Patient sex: F
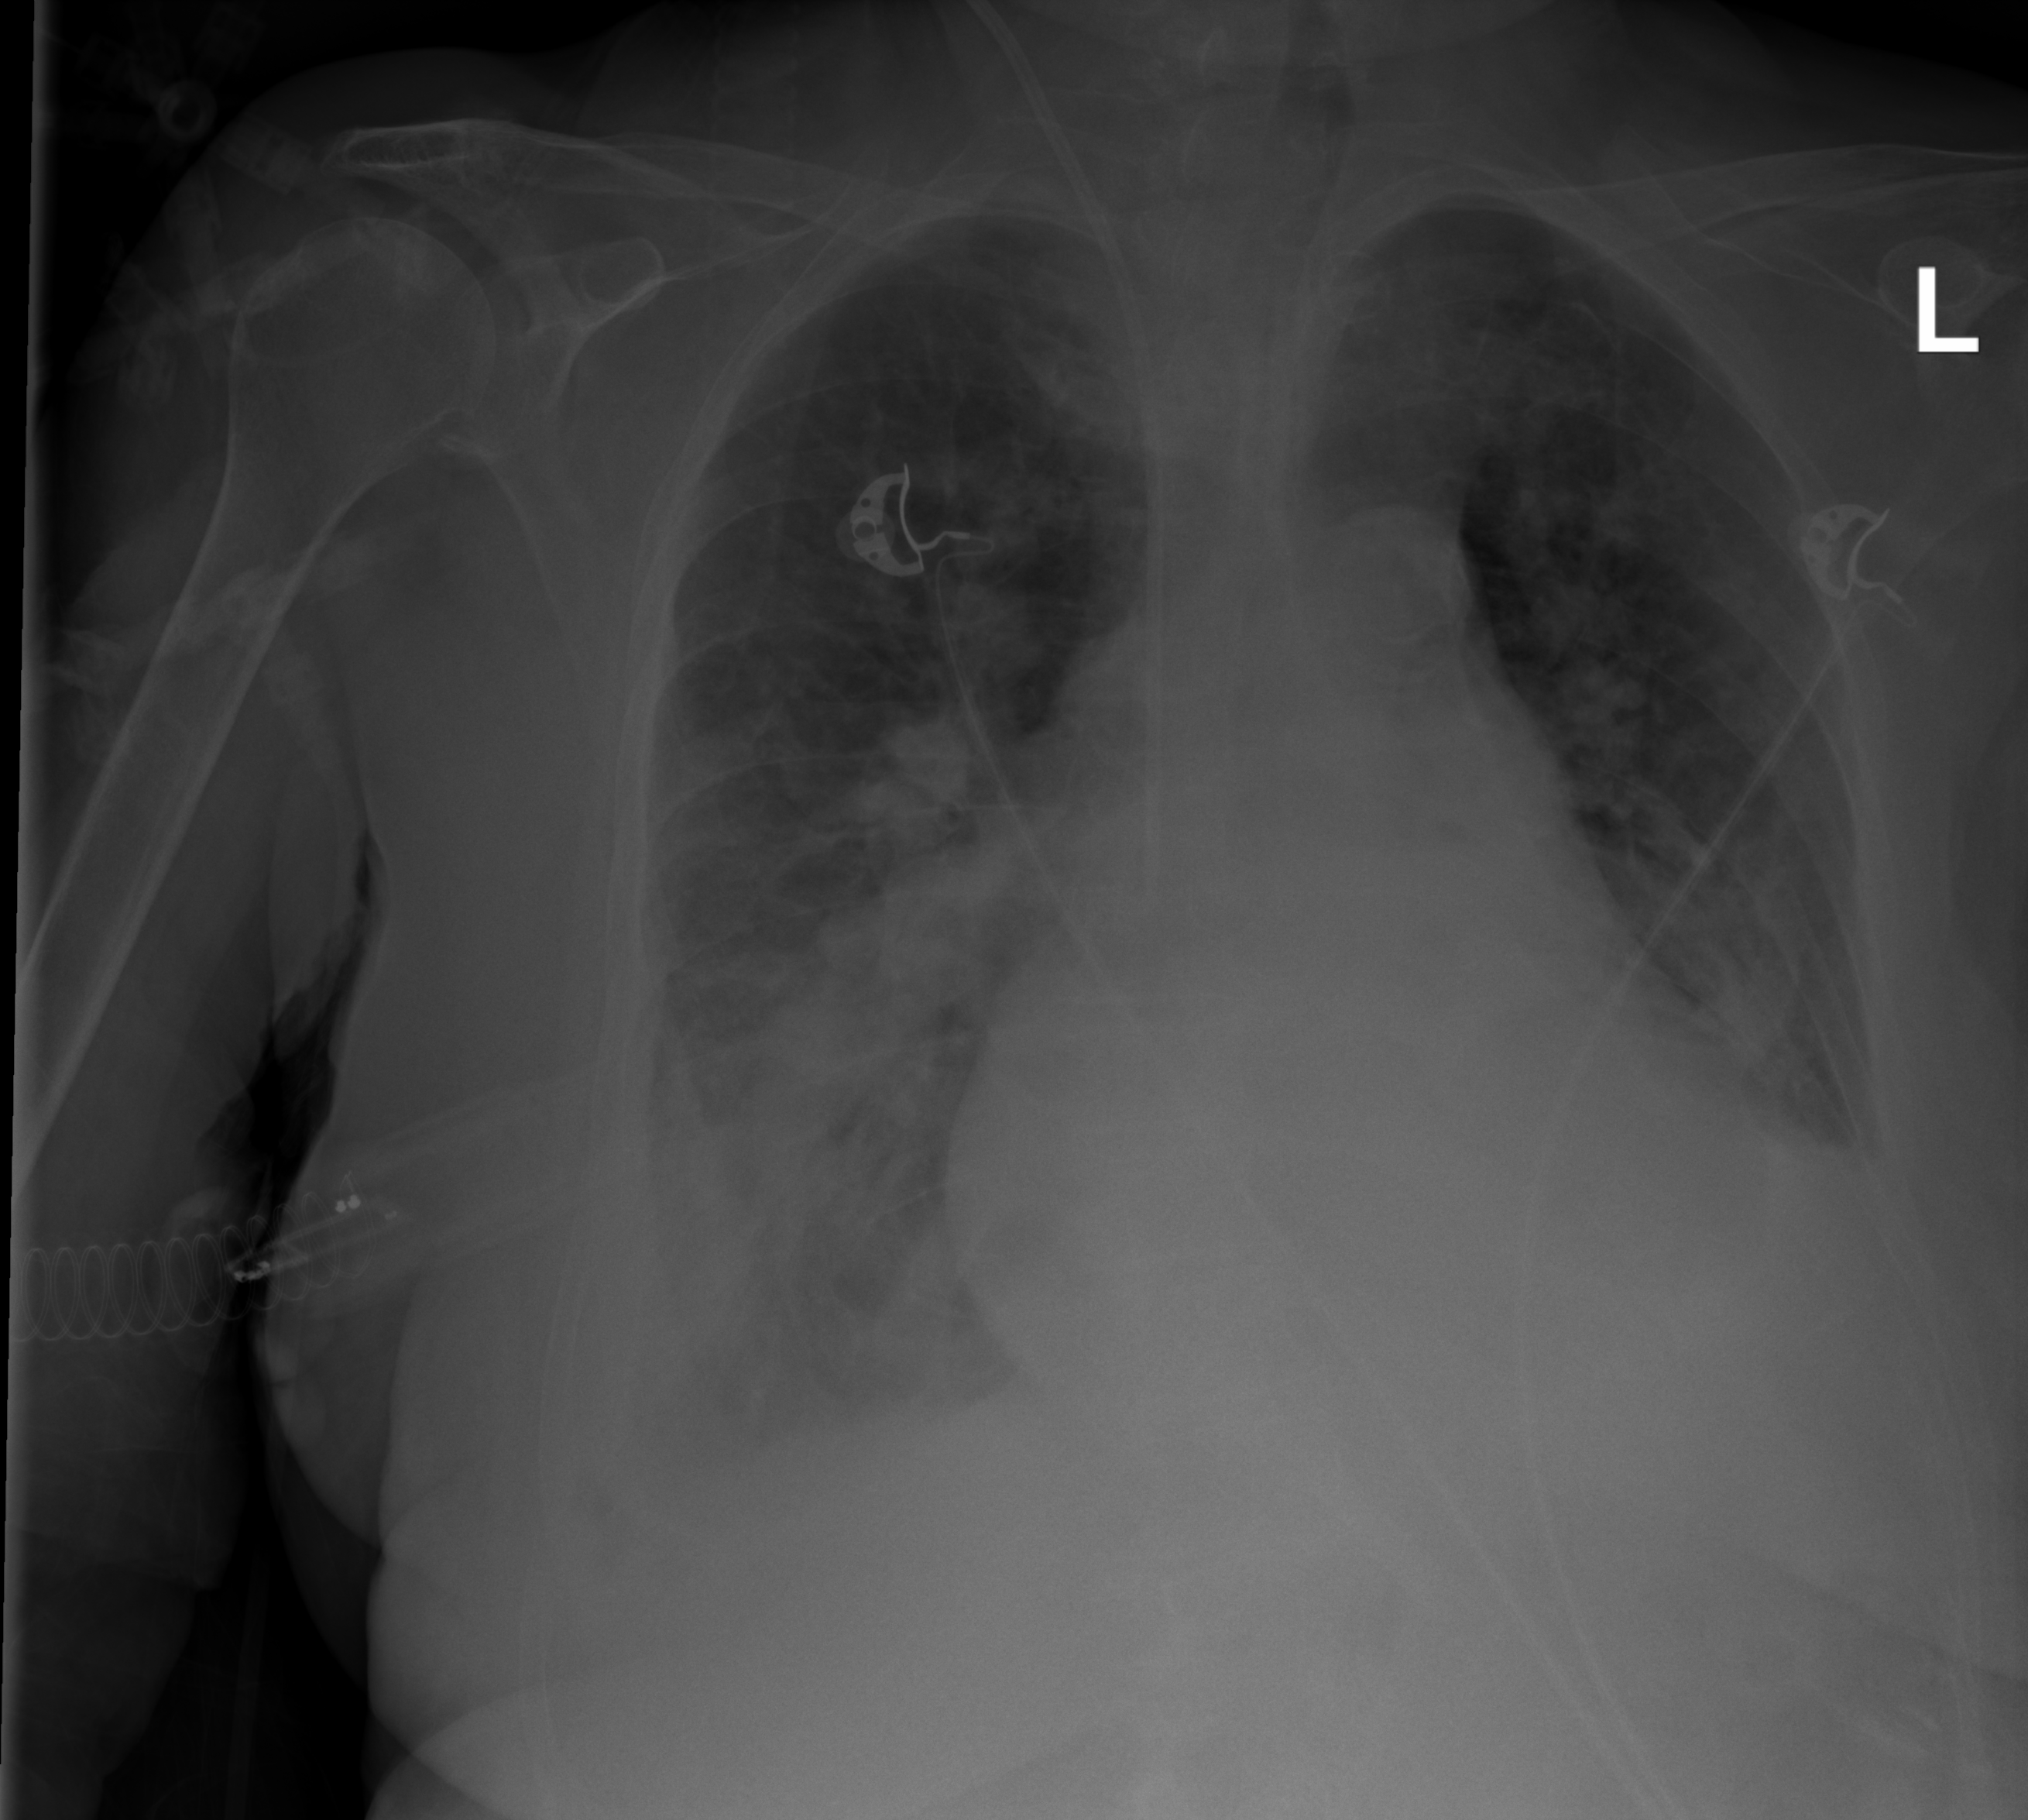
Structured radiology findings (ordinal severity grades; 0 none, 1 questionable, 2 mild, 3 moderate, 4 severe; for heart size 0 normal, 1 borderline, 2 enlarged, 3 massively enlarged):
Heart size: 2
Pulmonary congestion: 3
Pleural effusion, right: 1
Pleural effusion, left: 3
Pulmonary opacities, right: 0
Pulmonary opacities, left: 0
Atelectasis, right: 2
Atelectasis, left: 2